Aerial crown-view tile of a tropical tree (Barro Colorado Island, Panama), acquired 20250818:
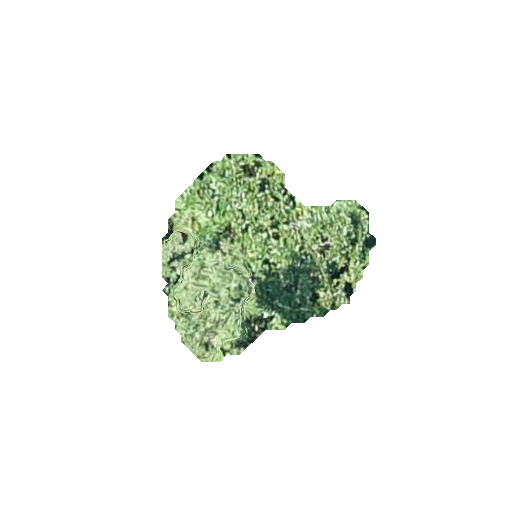
Species: Miconia argentea
GBIF accepted scientific name: Miconia argentea
Crown area: 42.025 m²